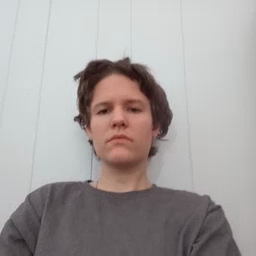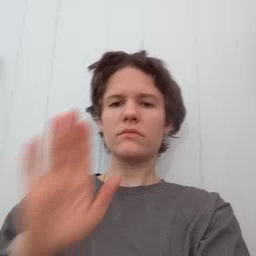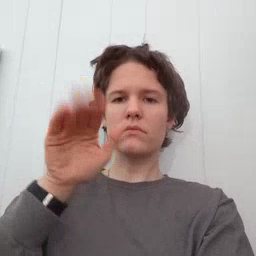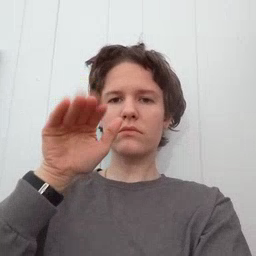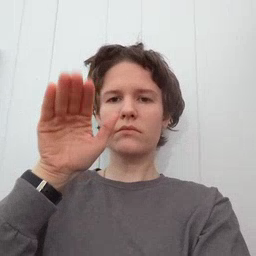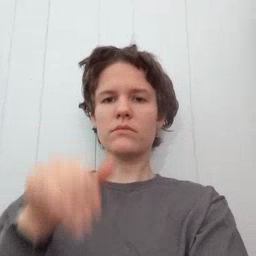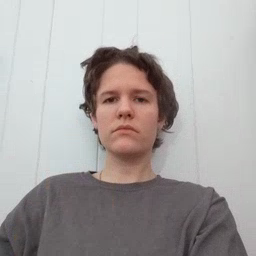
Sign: bye